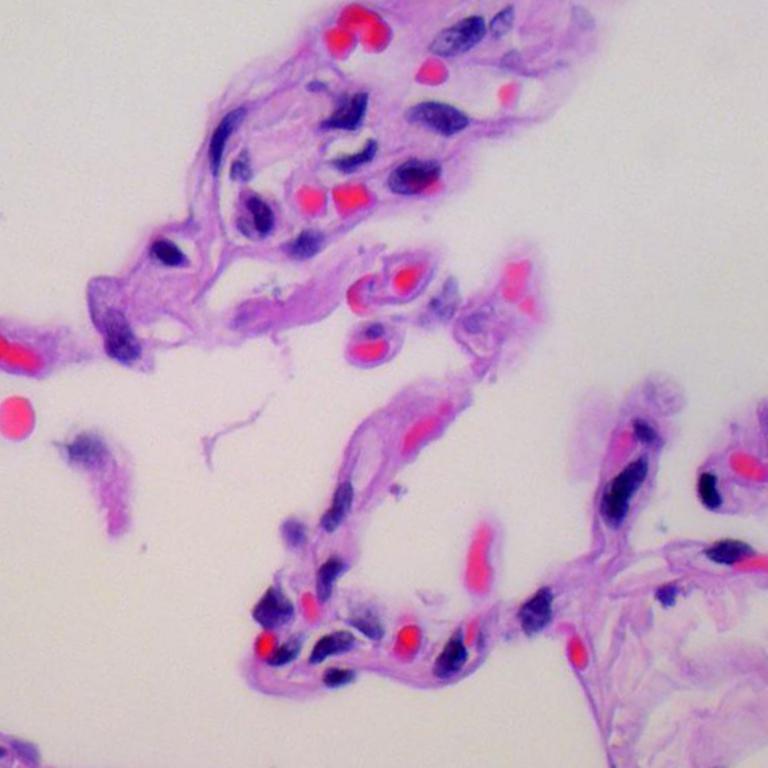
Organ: lung
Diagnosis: benign